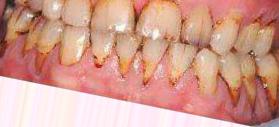
Condition: Tooth Discoloration